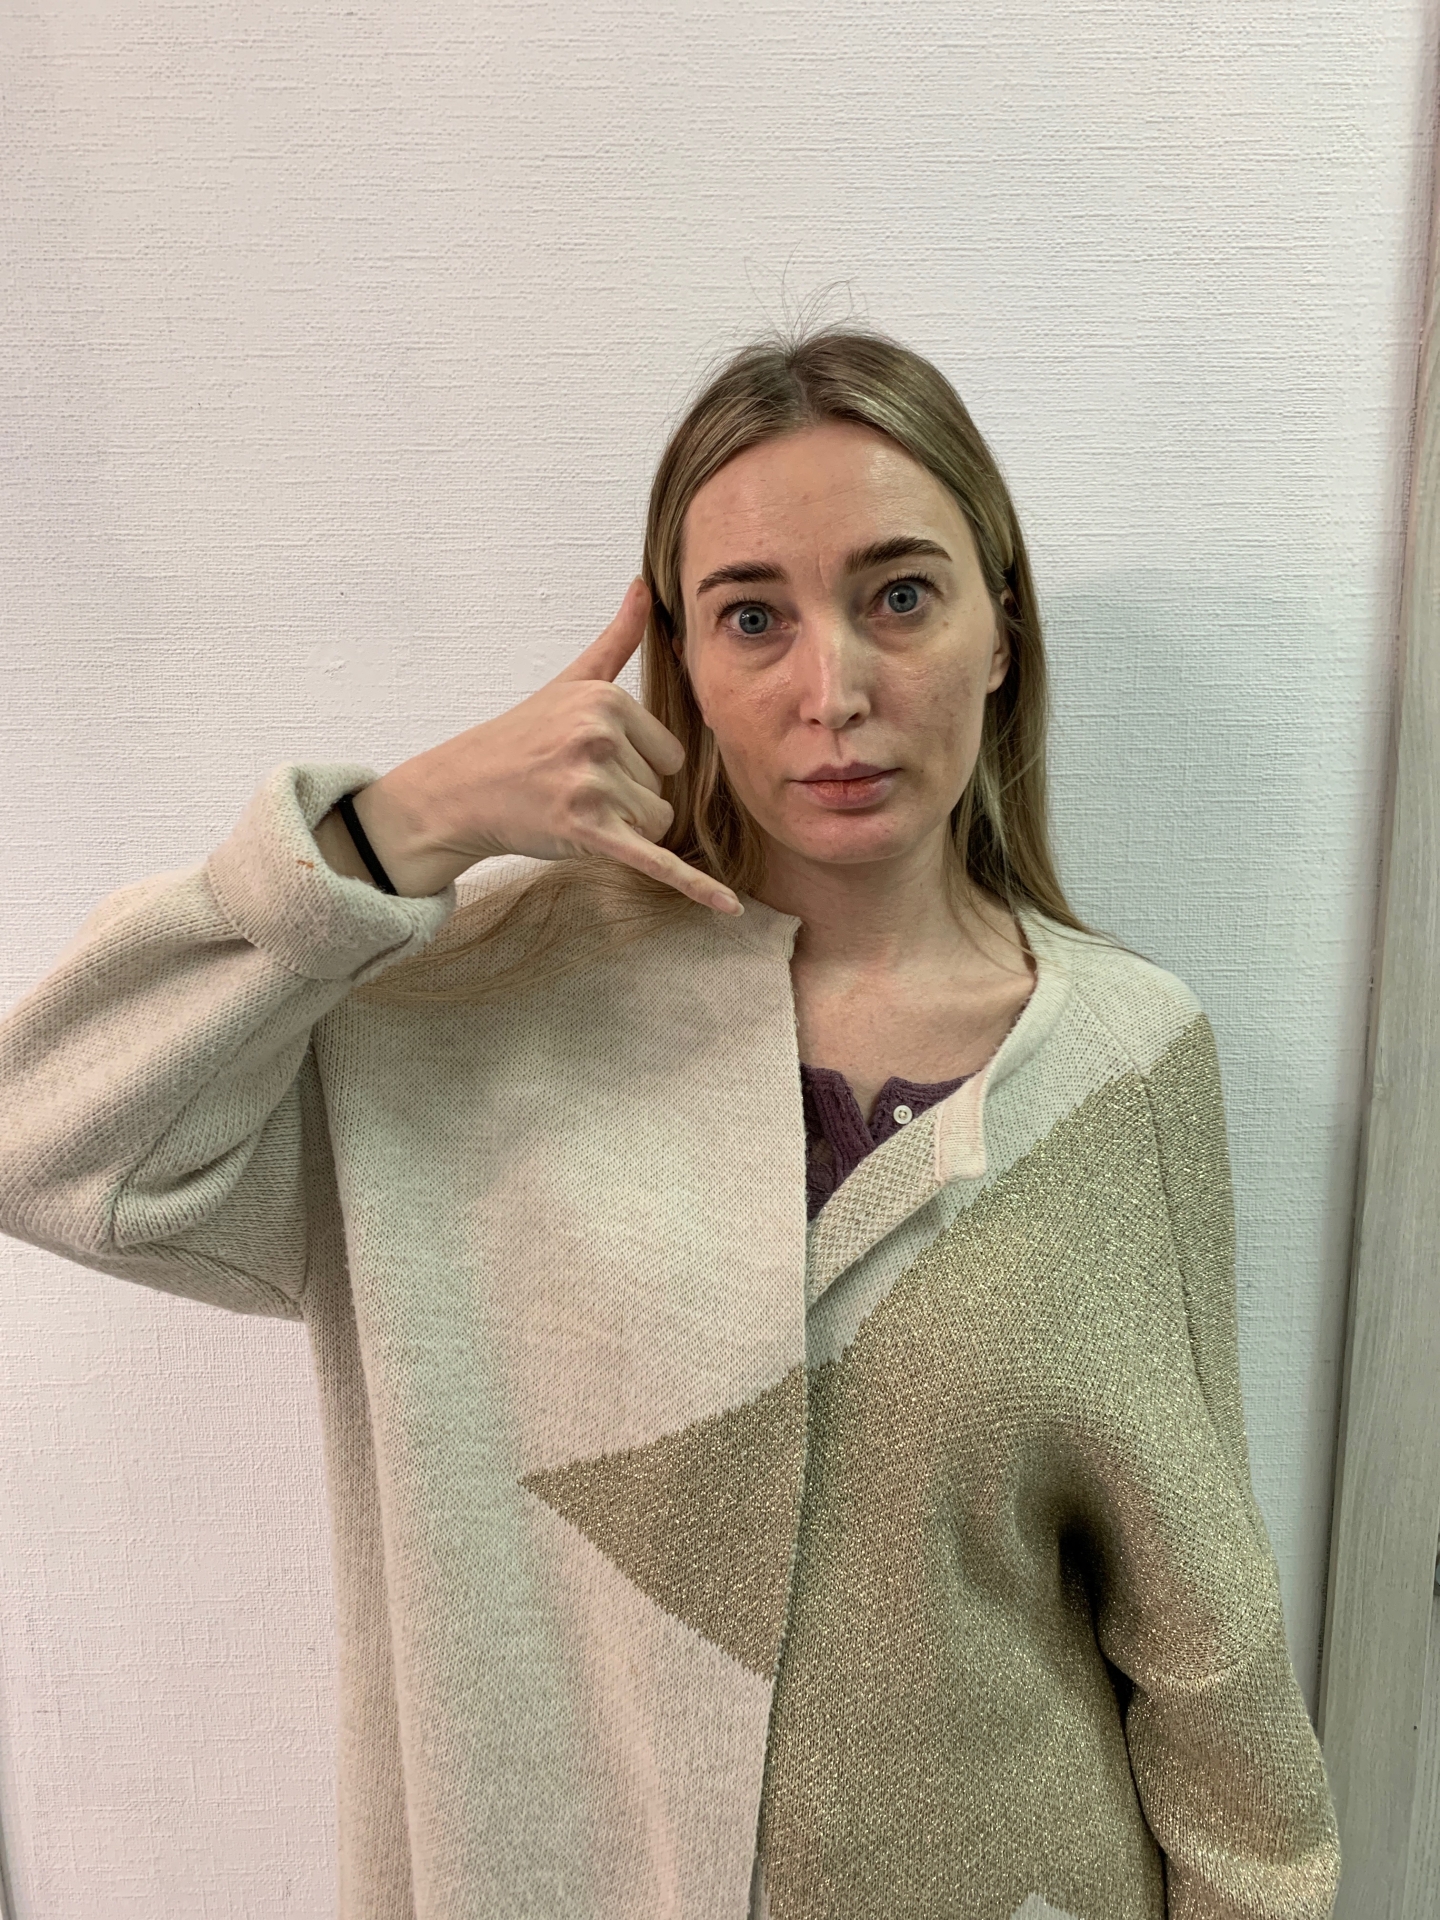
Label: clear